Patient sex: M
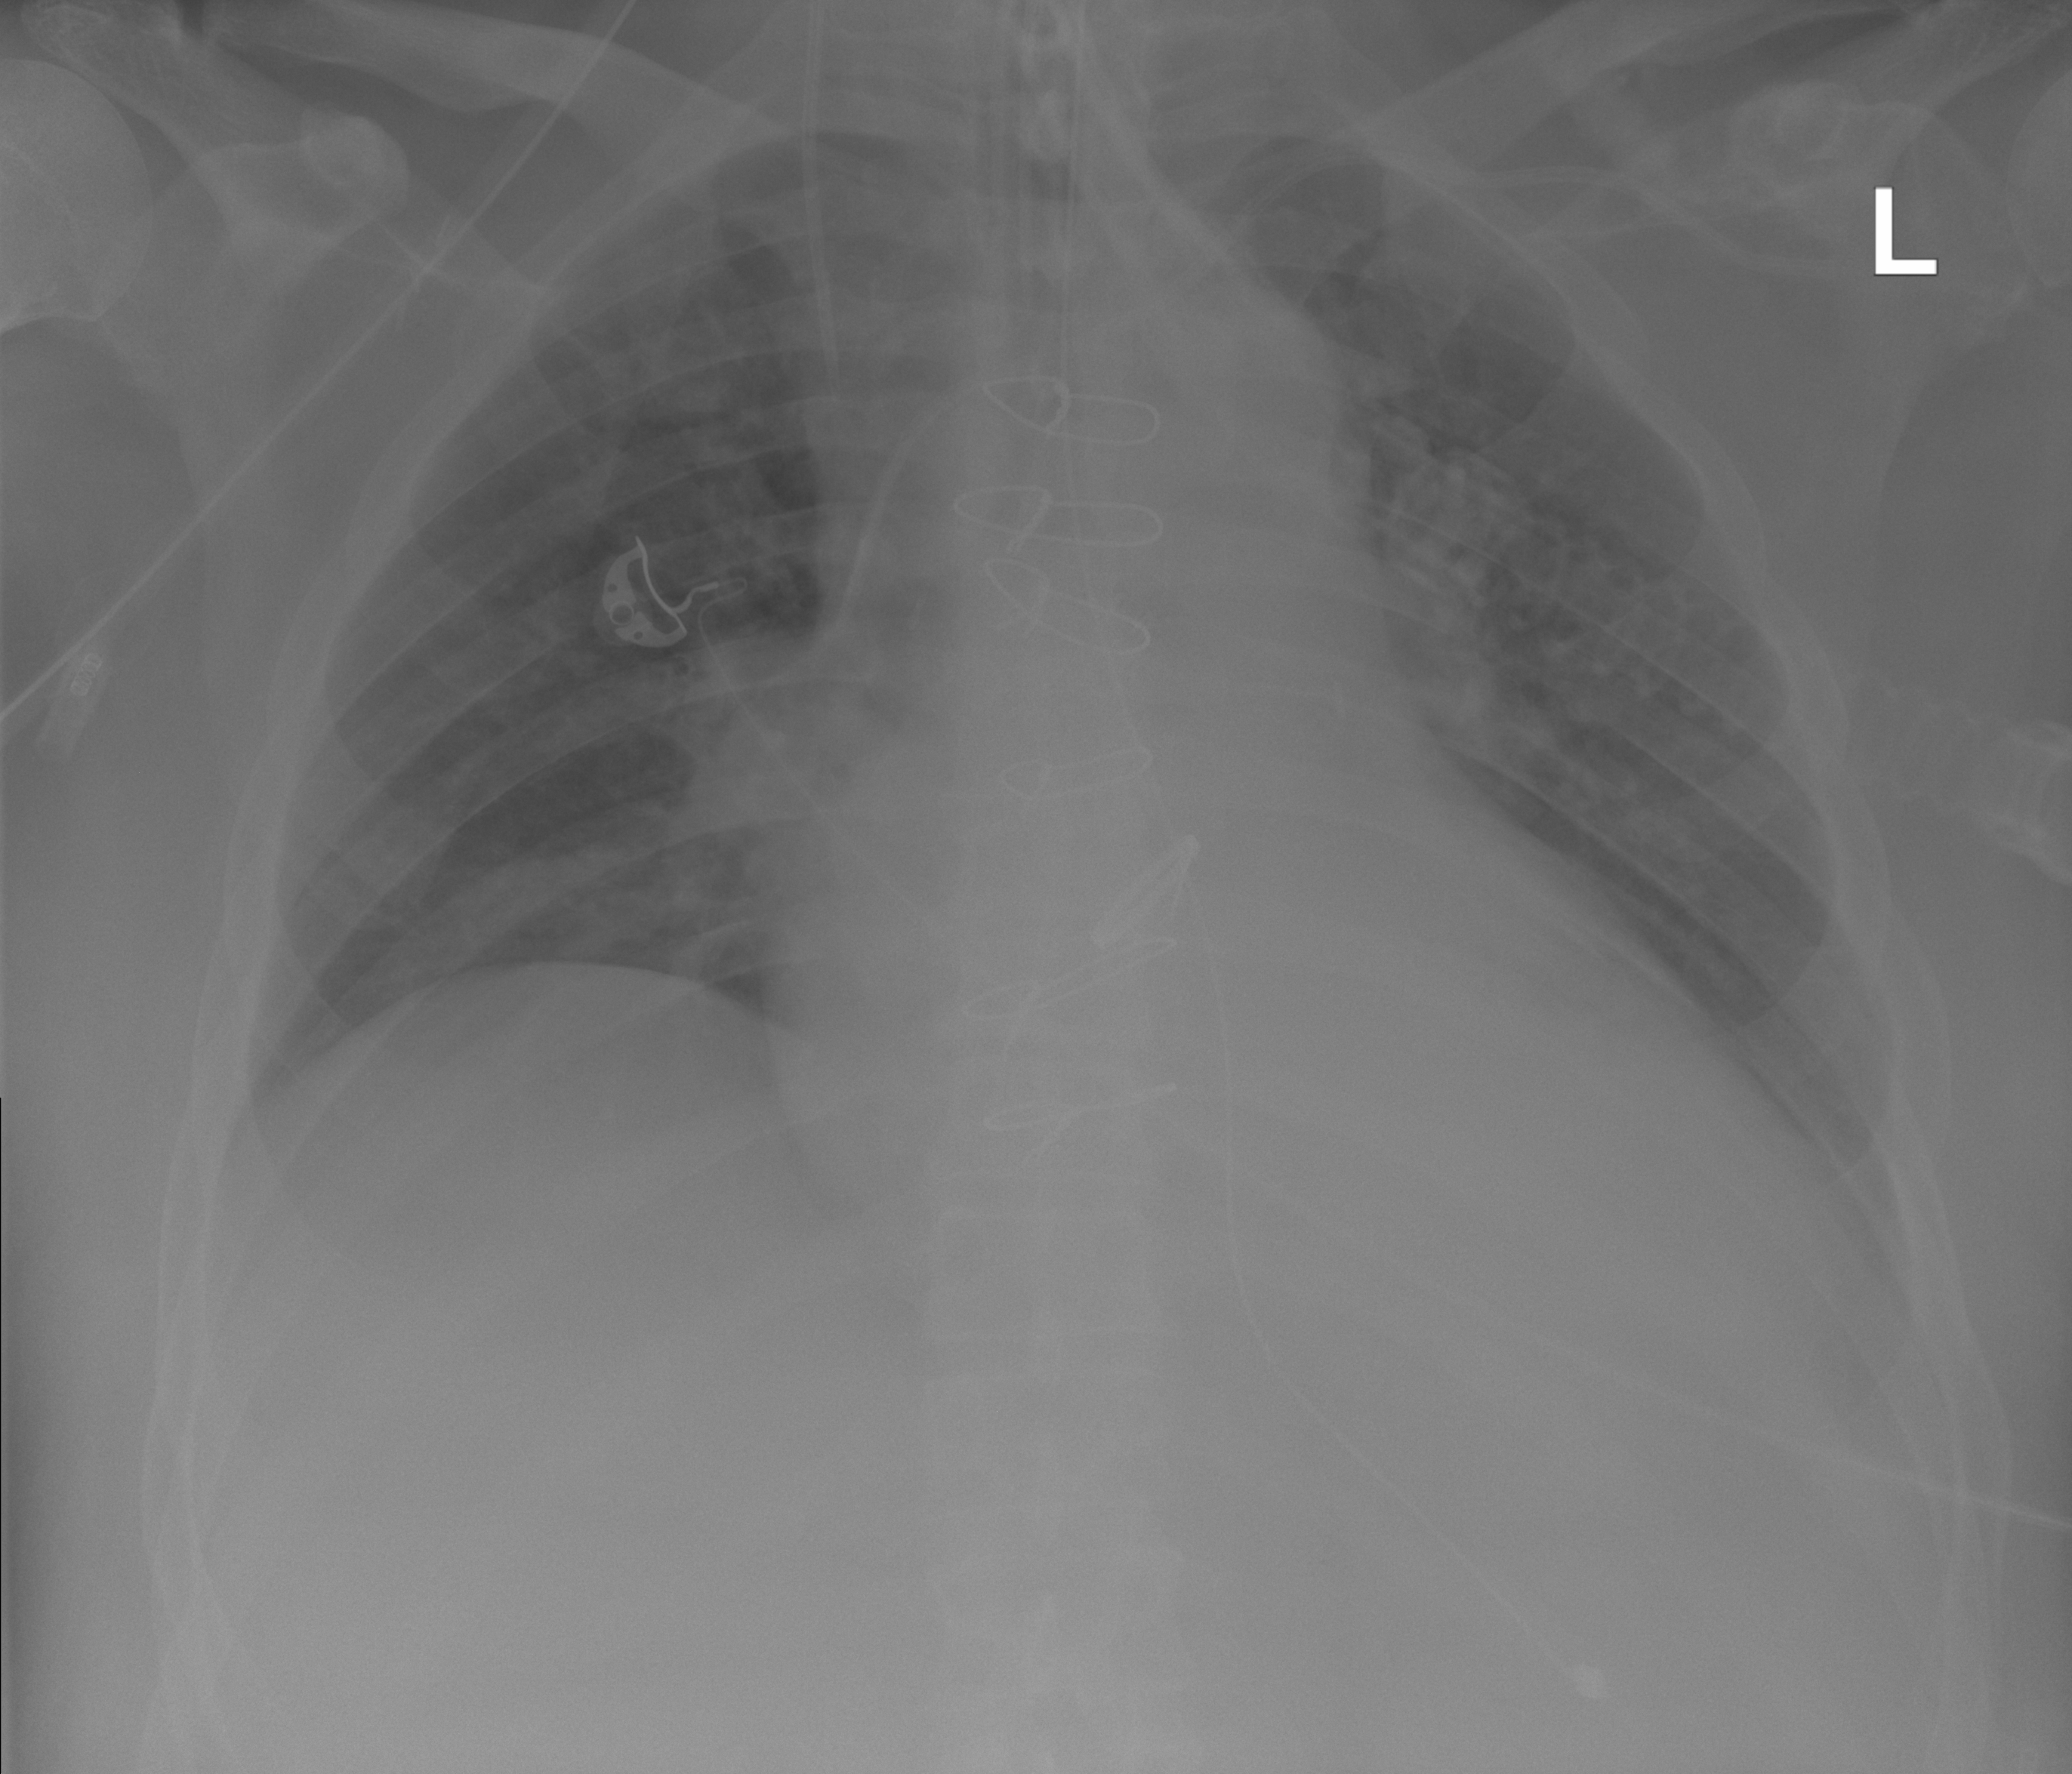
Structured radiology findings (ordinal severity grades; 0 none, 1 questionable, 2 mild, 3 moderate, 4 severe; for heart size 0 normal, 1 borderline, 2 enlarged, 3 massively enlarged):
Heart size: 2
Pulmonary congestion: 1
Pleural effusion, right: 0
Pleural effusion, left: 1
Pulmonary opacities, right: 1
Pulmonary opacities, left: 0
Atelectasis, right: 1
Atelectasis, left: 2